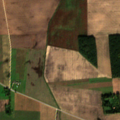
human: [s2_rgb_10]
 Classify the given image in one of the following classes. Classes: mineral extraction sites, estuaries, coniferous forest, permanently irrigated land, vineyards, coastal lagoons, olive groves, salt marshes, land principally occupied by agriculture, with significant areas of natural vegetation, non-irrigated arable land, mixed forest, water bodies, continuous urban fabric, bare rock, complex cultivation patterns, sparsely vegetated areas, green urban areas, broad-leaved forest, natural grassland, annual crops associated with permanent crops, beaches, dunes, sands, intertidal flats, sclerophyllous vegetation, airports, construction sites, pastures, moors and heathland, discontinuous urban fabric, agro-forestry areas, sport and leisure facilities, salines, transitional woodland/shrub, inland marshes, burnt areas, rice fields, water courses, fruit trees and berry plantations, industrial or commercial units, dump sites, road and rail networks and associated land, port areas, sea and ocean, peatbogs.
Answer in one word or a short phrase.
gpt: non-irrigated arable land, pastures, complex cultivation patterns